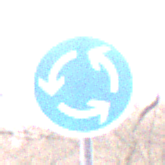
Verkehrszeichen: Kreisverkehr
Umgebung: Outdoor, Nature
Tageszeit: MorningAfternoon
Wetter: Overcast
Licht: Natural
Jahreszeit: Autumn
Kontrast: LowContrast